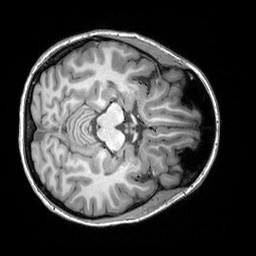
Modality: T1w
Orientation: axial
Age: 22
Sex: female
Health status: healthy
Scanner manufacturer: siemens
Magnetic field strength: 3 T
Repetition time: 2.3 s
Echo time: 0.00303 s